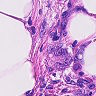
Metastatic tissue present: yes